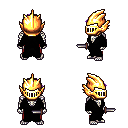
a pixel art fantasy rpg character, male body template, skeleton, black robe, red pants, purple long mohawk hairstyle, gold helm, dagger, four views (front, back, left, right), 2x2 character sprite sheet, small pixel art, hard edges, no anti-aliasing